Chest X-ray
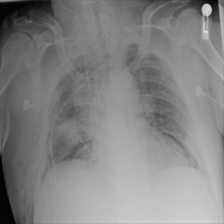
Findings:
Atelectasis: negative
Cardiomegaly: negative
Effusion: negative
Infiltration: negative
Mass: negative
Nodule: negative
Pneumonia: negative
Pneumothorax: negative
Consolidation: negative
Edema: negative
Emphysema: positive
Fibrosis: negative
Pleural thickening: negative
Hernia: negative